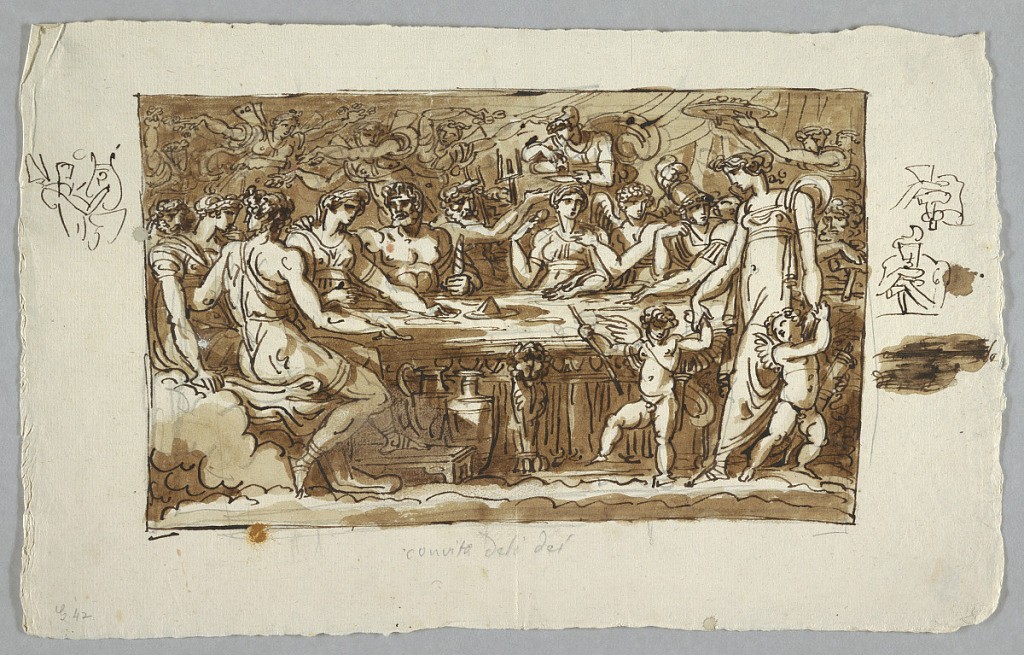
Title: The Feast of the Gods
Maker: Felice Giani, Italian, 1758–1823
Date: ca. 1797
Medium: Pen and brown ink, brush and brown wash over traces of graphite on cream laid paper
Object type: Drawing
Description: Horizontal rectangle showing gods in classical dress gathered around a table. There are surrounded by servants, dancers and putti. Under the table is pottery.  Sketches around the margins.